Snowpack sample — Loveland Pass, Silver Plume, Colorado, USA (2/11/26, 12:00 PM MST)
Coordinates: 39.663, -105.886
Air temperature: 35 °F
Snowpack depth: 82 cm
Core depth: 40 cm
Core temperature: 23 °F
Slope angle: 13°, slope face: 12°
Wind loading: high
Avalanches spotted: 1
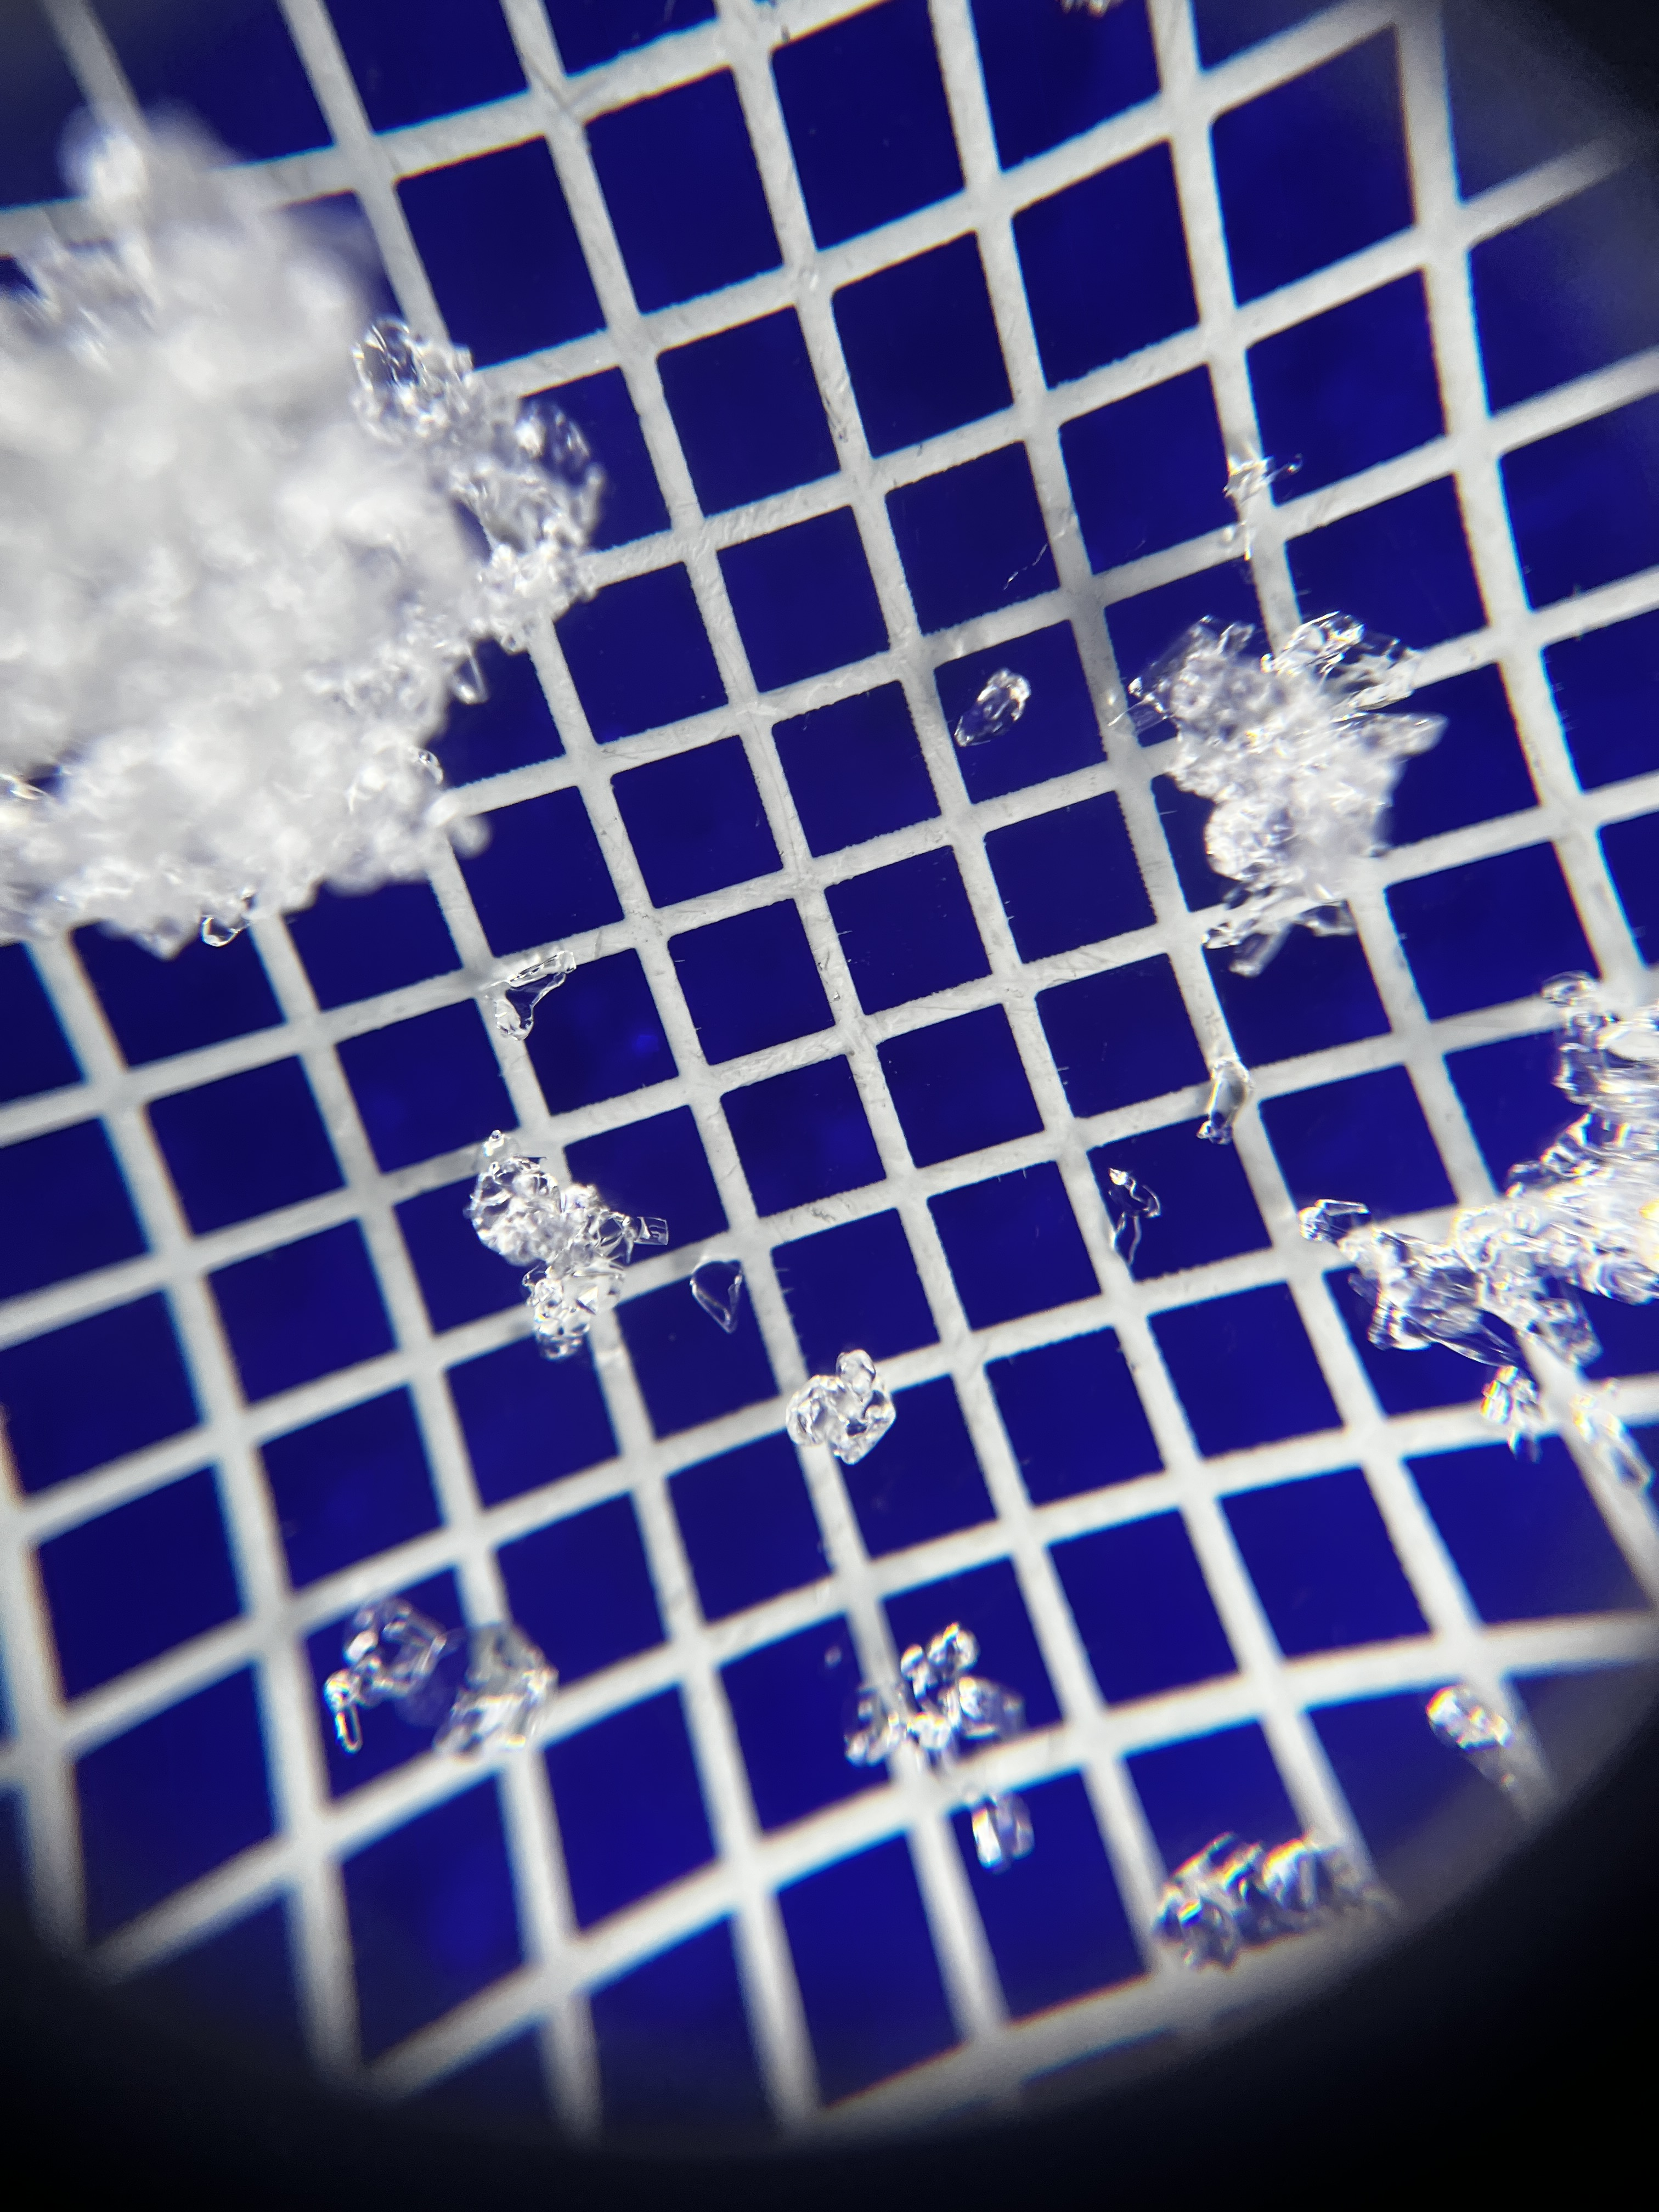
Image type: magnified_profile
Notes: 1 small avalanche spotted on the north side of the bowl, lots of wind loading